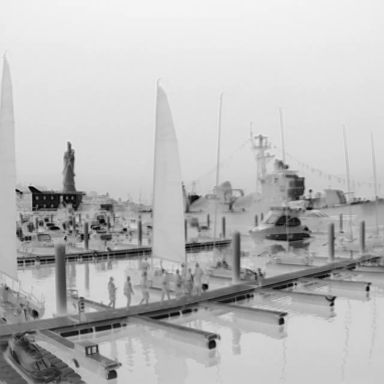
There are five objects shown in the infrared image, including three canoes, and two sailboats.